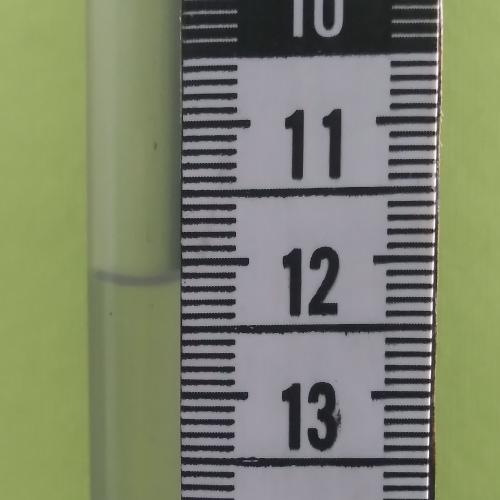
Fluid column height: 12.1 cm